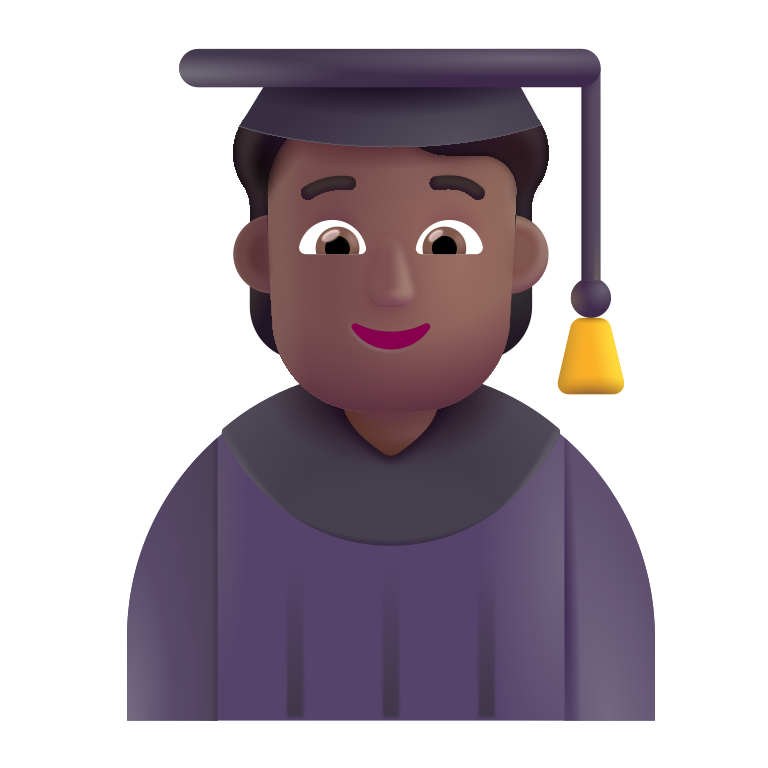
student color  dark